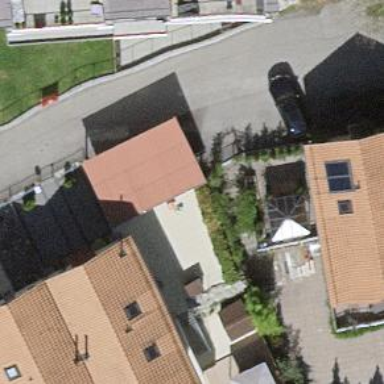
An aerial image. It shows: Carport structure.